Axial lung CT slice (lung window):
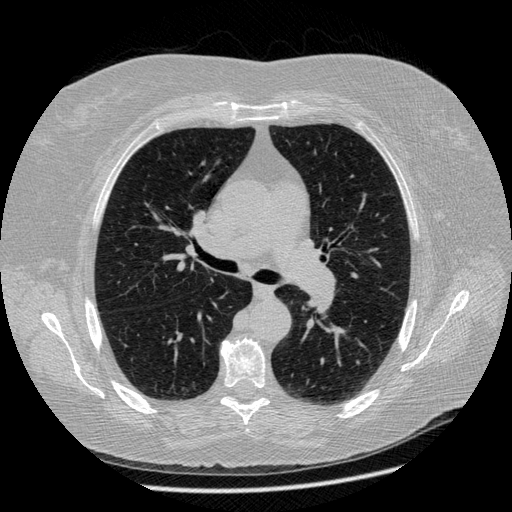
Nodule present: no